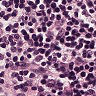
Metastatic tissue present: no